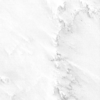
Label: not_dusty